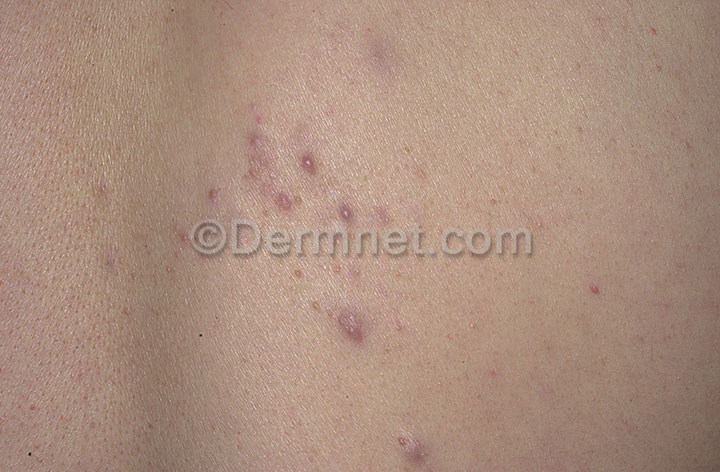
Disease: Systemic Disease